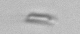
Label: fiber